Here is the envelope spectrum of one vibration snapshot from a rolling-element bearing, with each characteristic fault-frequency family marked on the frequency axis. Determine the bearing's health state. Answer with exactly one of: normal, inner_race, outer_race, ball.
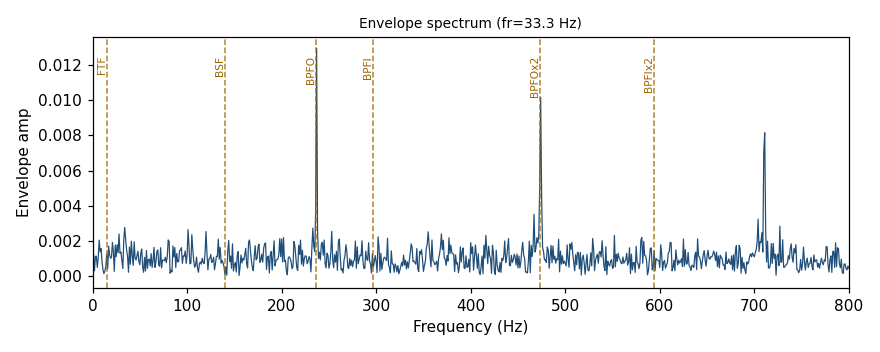
Answer: outer_race